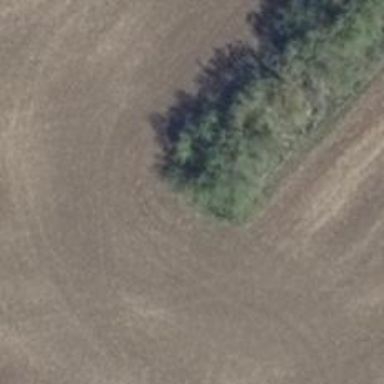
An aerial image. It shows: Row of deciduous broadleaved trees.